RGB frame:
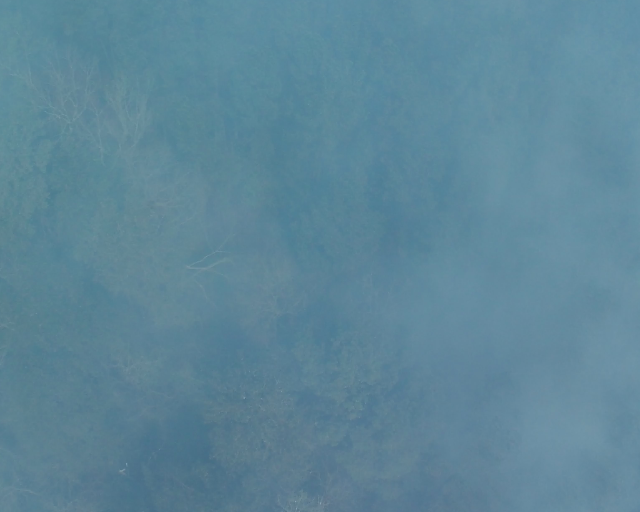
Thermal frame:
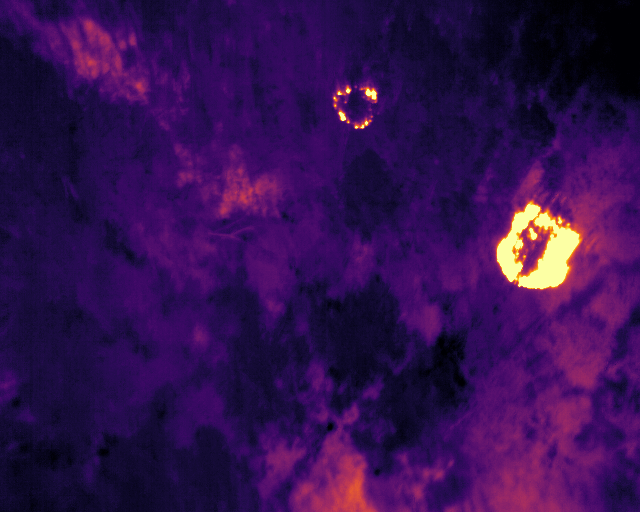
Captured: 2026-02-26 02:28:31
Pixels at or above 80 °C: 1692 (fraction of frame: 0.005164)